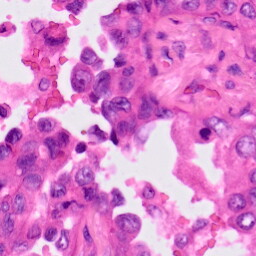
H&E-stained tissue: Lung